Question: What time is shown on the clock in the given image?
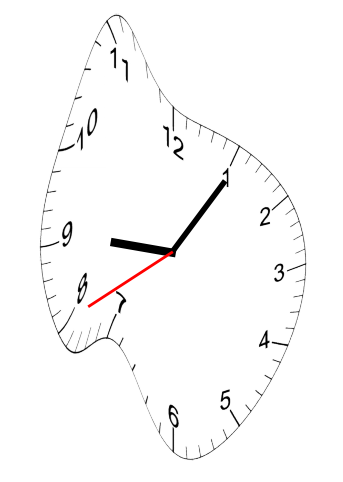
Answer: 09:05:40